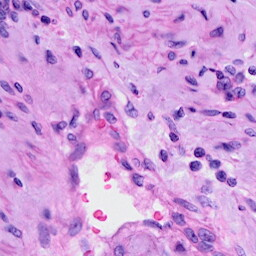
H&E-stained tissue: Cervix